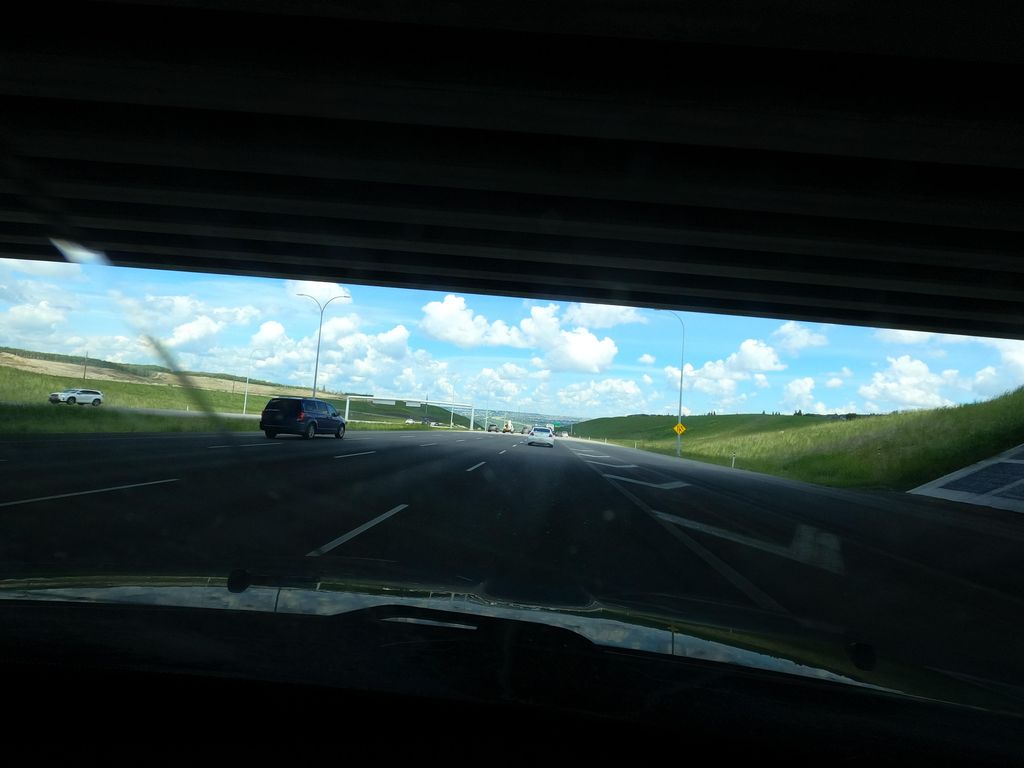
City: calgary